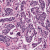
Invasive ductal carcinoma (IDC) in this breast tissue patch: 1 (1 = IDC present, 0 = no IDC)